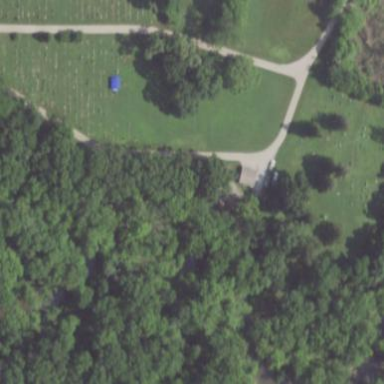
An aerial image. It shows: Cemetery.